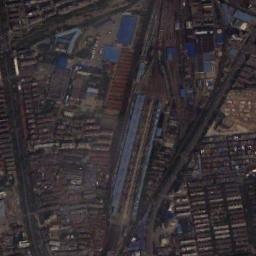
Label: railway_station